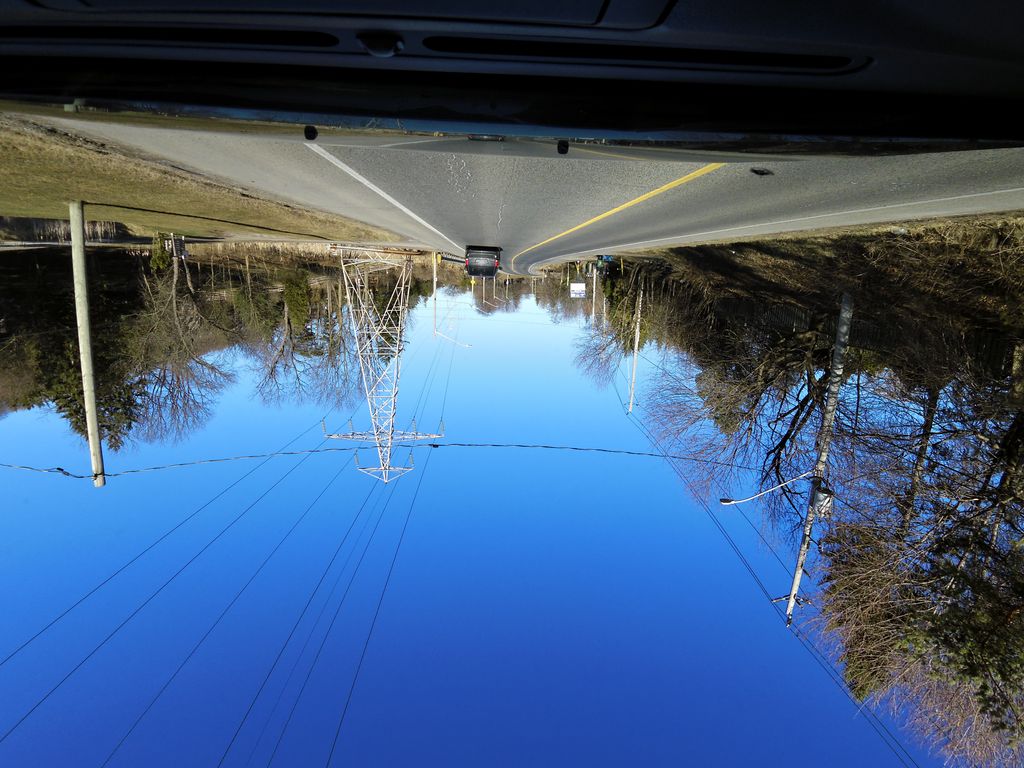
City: hamilton